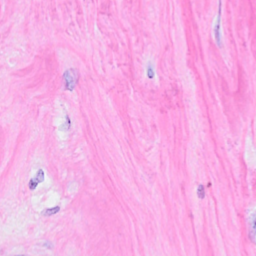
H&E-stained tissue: Breast